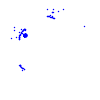
Particle: electron